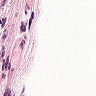
Metastatic tissue present: no